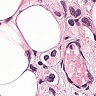
Metastatic tissue present: yes